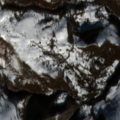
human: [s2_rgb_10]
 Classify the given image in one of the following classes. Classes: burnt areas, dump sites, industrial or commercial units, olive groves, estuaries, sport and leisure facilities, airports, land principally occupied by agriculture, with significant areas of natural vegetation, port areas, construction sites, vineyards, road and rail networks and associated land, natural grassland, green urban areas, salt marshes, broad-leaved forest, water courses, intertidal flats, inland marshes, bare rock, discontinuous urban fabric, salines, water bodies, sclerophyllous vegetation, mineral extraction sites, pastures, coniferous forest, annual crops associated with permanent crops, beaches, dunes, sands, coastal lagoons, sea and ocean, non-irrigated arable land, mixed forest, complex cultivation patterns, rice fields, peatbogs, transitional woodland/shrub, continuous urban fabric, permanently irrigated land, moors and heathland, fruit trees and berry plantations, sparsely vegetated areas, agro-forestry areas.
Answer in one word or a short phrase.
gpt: land principally occupied by agriculture, with significant areas of natural vegetation, broad-leaved forest, natural grassland